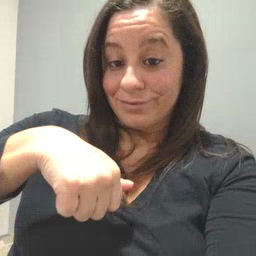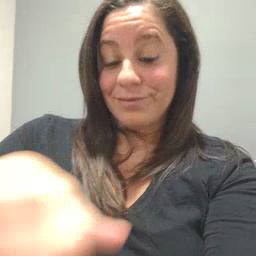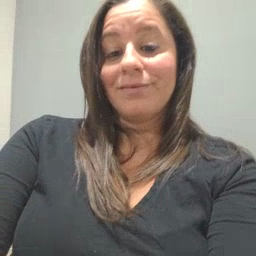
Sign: can